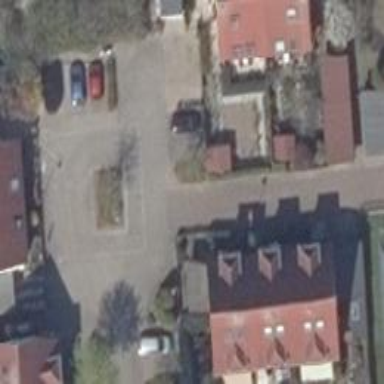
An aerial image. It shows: Living street.